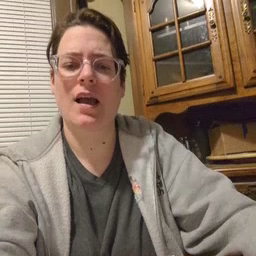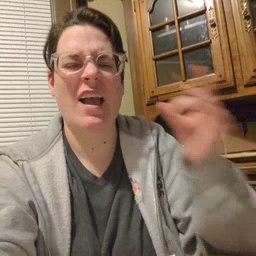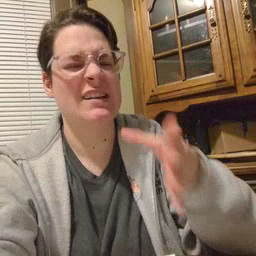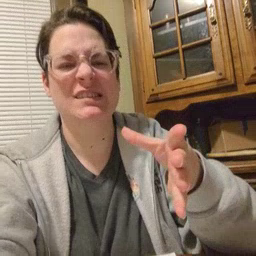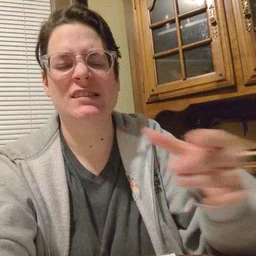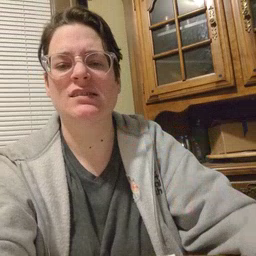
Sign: hate